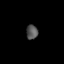
Tissue: lung
Cell type: Myeloid cells
Senescence score: 0.1877
Nuclear area (px): 164
Mean DAPI intensity: 83.927